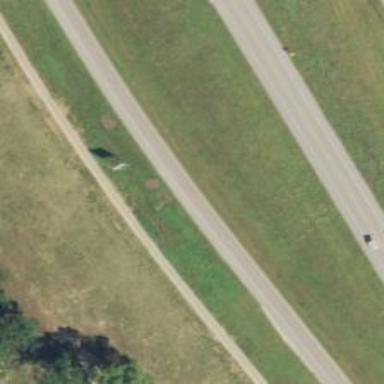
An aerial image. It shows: Trunk link road with asphalt surface.